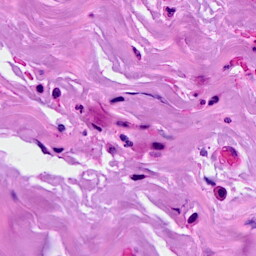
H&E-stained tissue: Breast